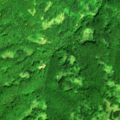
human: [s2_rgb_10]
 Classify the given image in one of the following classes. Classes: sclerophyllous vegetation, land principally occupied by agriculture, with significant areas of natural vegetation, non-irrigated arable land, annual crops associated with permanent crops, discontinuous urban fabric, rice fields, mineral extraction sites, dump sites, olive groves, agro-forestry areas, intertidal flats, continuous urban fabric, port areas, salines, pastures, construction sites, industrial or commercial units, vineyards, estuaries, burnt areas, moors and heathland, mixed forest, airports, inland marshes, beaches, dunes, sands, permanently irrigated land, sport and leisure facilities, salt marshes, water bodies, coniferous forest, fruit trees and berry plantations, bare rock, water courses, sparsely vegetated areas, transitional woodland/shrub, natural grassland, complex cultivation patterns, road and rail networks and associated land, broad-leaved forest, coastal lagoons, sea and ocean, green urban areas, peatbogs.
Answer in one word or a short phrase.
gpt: broad-leaved forest, transitional woodland/shrub